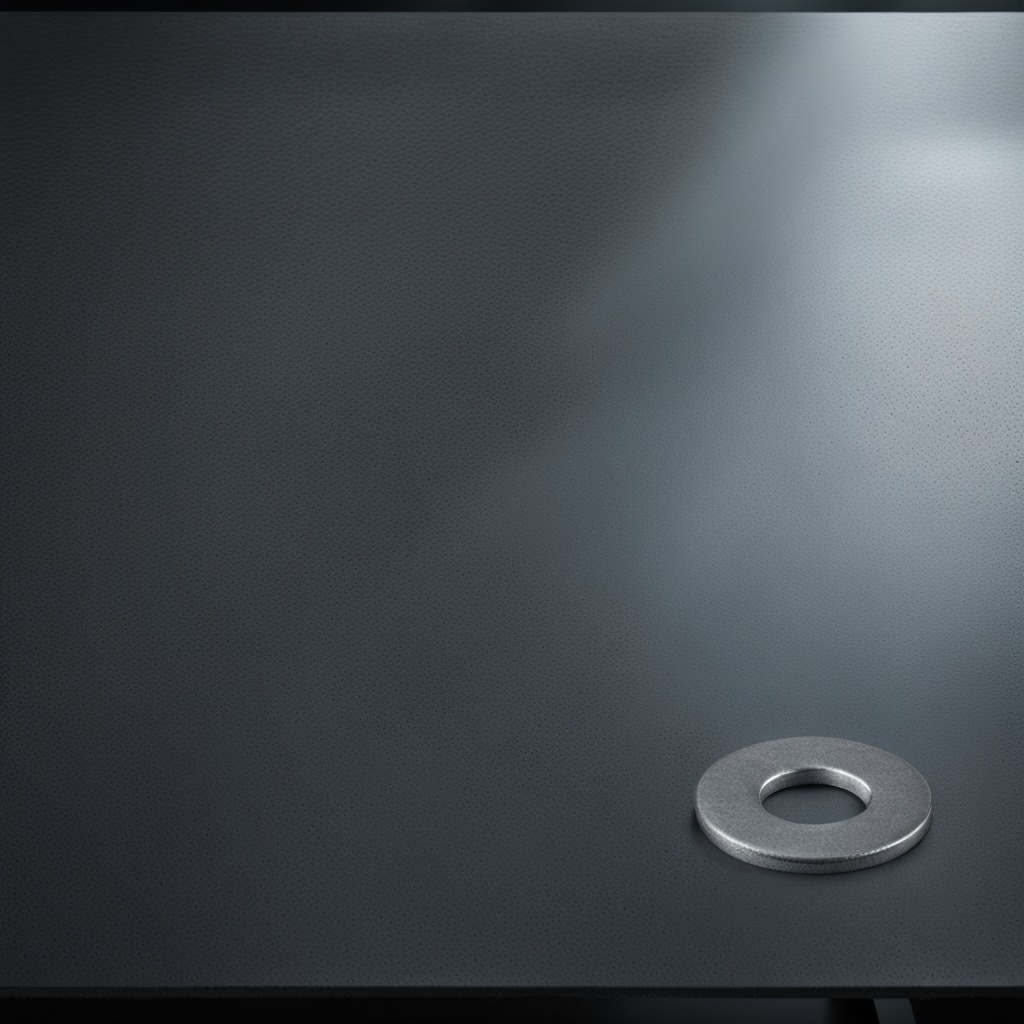
A flat metal washer lies on a clean granite table inside a workshop at night dim ambient light soft shadows worn but